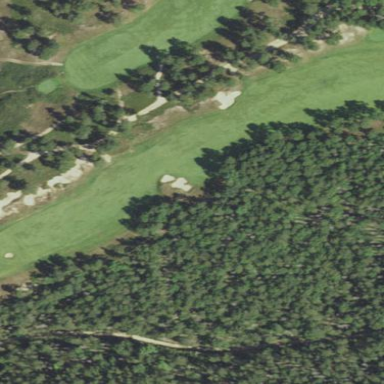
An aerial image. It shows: Rough grassy area used for golf.